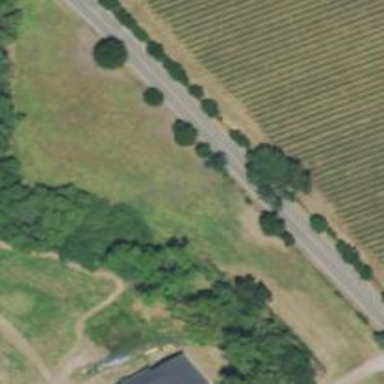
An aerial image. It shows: Vineyard with wine grapes as the crop.